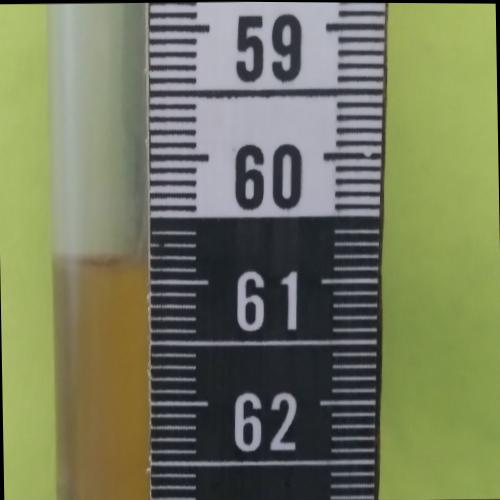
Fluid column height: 60.8 cm